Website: apple
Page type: cart
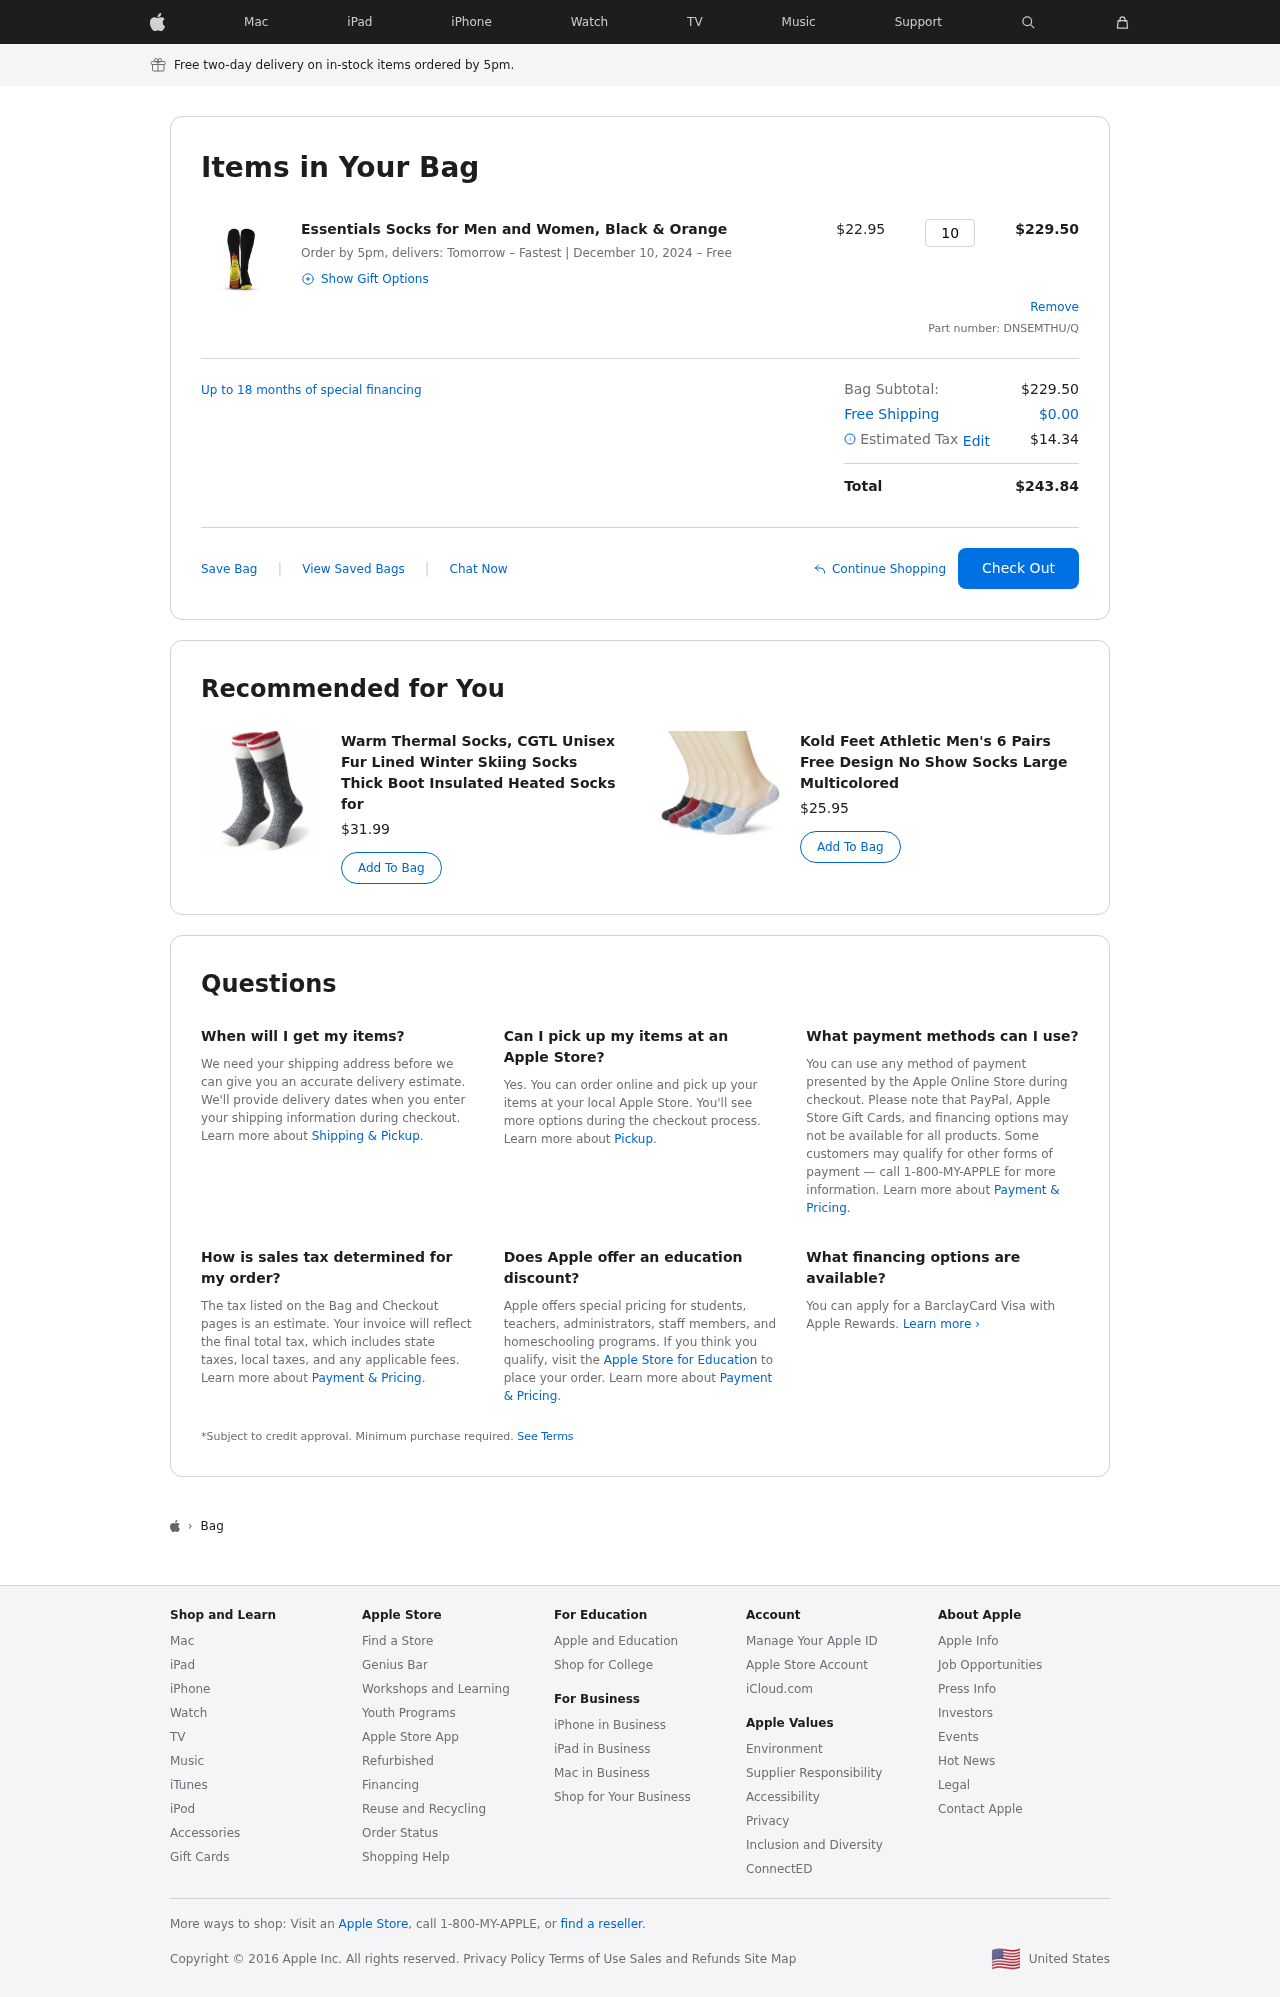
Product elements: key: PRODUCT1_NAME
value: Essentials Socks for Men and Women, Black & Orange
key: PRODUCT1_PRICE
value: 22.95
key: PRODUCT1_QUANTITY
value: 10
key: PRODUCT2_NAME
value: Warm Thermal Socks, CGTL Unisex Fur Lined Winter Skiing Socks Thick Boot Insulated Heated Socks for
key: PRODUCT2_PRICE
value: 31.99
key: PRODUCT3_NAME
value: Kold Feet Athletic Men's 6 Pairs Free Design No Show Socks Large Multicolored
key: PRODUCT3_PRICE
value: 25.95
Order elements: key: ORDER_DELIVERY_DATE
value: December 10, 2024
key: ORDER_SUBTOTAL
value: $229.50
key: ORDER_ID
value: DNSEMTHU/Q
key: ORDER_SHIPPING_COST
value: $0.00
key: ORDER_TAX
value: $14.34
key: ORDER_TOTAL
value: $243.84